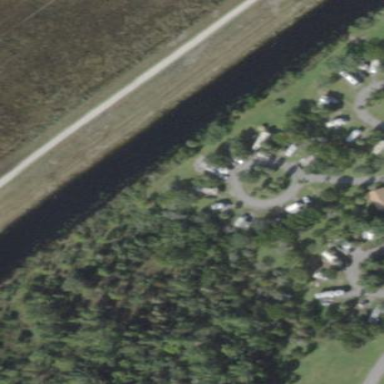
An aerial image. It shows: Caravan site for tourism.